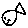
Label: fish